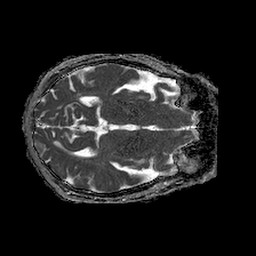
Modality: ADC
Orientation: axial
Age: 60
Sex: female
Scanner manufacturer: philips
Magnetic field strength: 1.5 T
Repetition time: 4.6 s
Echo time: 0.08517 s